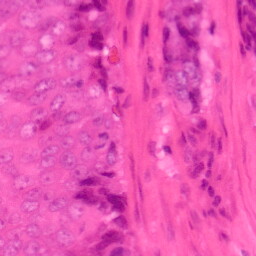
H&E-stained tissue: Colon